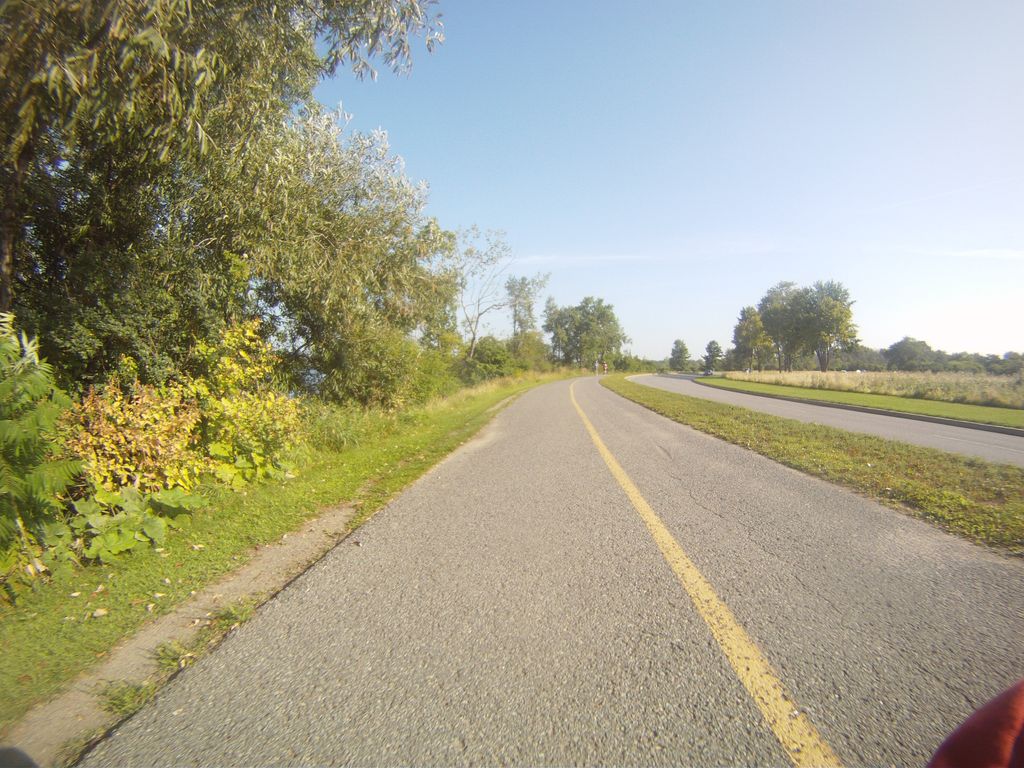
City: ottawa-gatineau